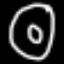
Label: donut